Question: I've been recreating some existing reports and I've come up against a layout I'm simply unable to reproduce - which is surprising, because it's quite straight forward at first glance.
It's basically 3 groups of data on a single page, presented as a standard table (details) and a chart, side-by-side, as below:

I've managed to achieve this for a single group of data (by inserting another Report Header, set to 'Underlay Following Sections' in Section Expert) but cannot get any further.
Any ideas how to achieve this in Crystal Reports XI?
Thanks in advance.
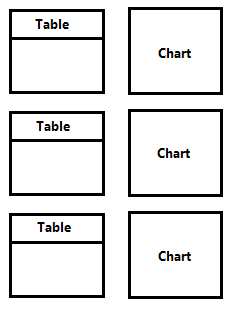
Answer: - - 'underlay following section'- 'gha'- 'ghb'- 'details'
You will probably need to adjust the height of the 'gha' to meet your needs